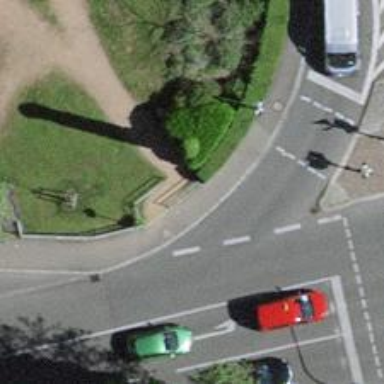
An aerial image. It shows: Cycle barrier.